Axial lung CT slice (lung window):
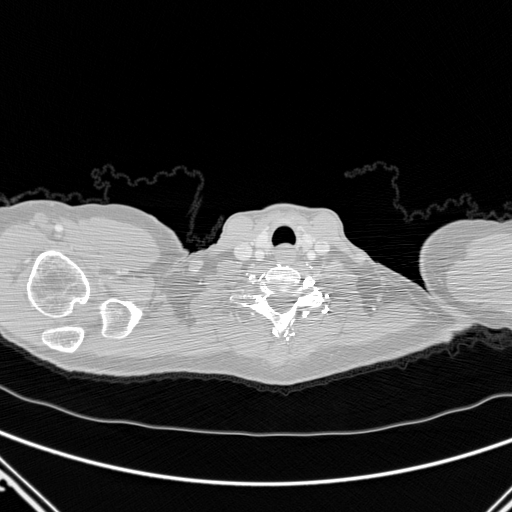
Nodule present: no